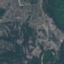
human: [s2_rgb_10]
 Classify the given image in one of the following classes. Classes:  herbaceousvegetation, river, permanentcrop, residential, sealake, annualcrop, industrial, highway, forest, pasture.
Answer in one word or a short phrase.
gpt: HerbaceousVegetation